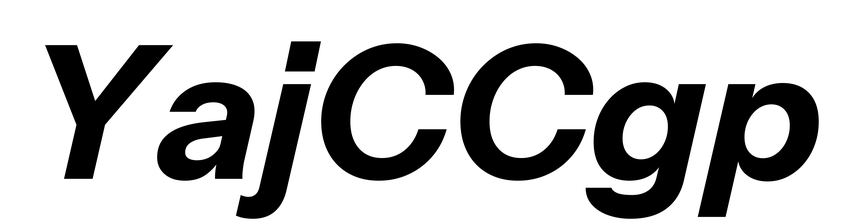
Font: InstrumentSans-Italic_Bold_Italic